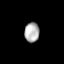
Tissue: lung
Cell type: Myeloid cells
Senescence score: 0.2054
Nuclear area (px): 284
Mean DAPI intensity: 177.88